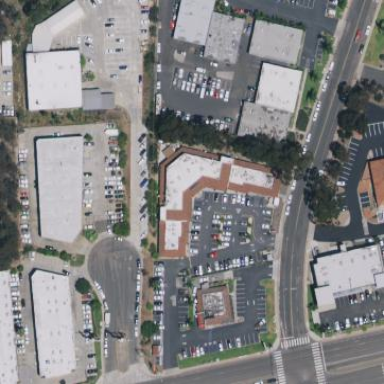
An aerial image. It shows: Commercial building.